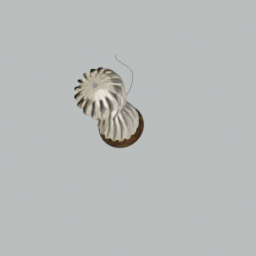
Label: lighting